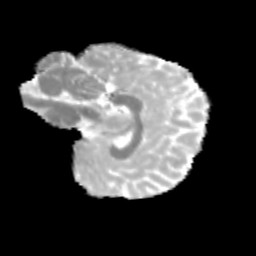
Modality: MD
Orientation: sagittal
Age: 14
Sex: female
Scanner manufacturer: siemens
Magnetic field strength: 3 T
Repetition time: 3.8 s
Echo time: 0.07 s